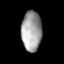
Tissue: lung
Cell type: Epithelial cells
Senescence score: 0.2339
Nuclear area (px): 787
Mean DAPI intensity: 161.306